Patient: sex M, age 56
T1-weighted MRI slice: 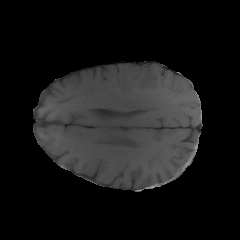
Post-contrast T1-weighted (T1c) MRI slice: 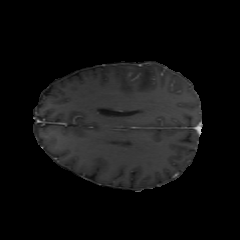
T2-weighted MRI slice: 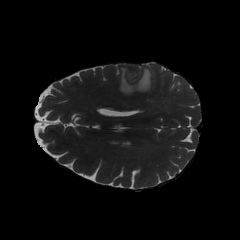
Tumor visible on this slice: yes
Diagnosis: Glioblastoma, IDH-wildtype
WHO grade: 4